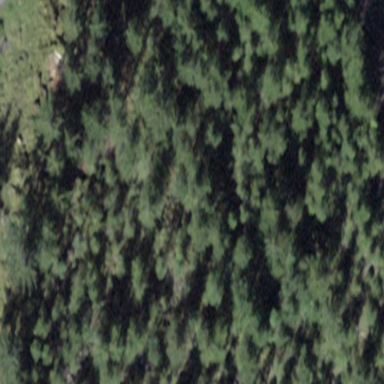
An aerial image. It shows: Forest area.